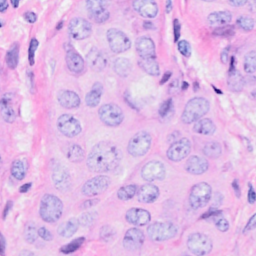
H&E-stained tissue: Breast